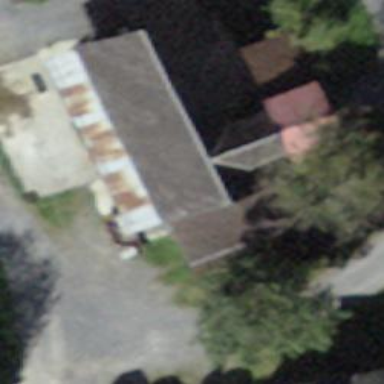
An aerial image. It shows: Farm auxiliary building.